Interaction volume radius: 5 \u00c5
Interaction volume height: 40 \u00c5
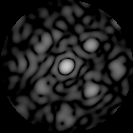
Disorder parameter: 0.5286